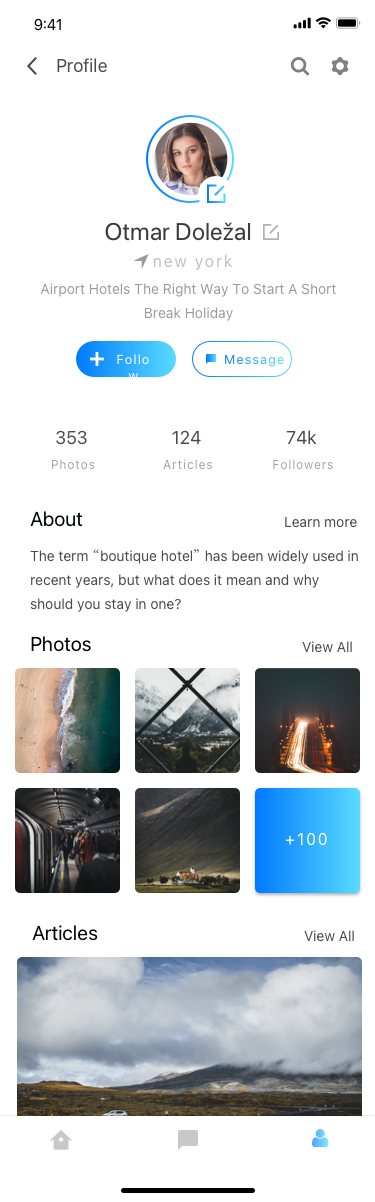
Text in this UI design:
Articles
View All
Photos
View All
+100
The term “boutique hotel” has been widely used in recent years, but what does it mean and why should you stay in one?

There are lots of companies that claim to specialise in boutique hotels. For many, a boutique hotel is simply one that’s not part of a national or international chain and that distinguishes itself by its design, location or additional features. Many hotels aspire to be a boutique hotel without actually achieving it. Overall, there are four main elements to the true boutique hotel:

Size

Large hotels can be cool, trendy and chic, but they can’t be boutique. Just as the word is used to describe small, design-led specialist shops, so it applies to hotels. Hotels that apply the term “boutique” to themselves or have it ascribed to them are usually small – certainly less than 50 rooms and in some cases with only one or two. Their size contributes to the atmosphere and service that characterises a hotel with a difference. Whilst size might count in terms of the number of rooms, it doesn’t follow that those rooms must also be small. In fact, a hotel than could easily accommodate 20 rooms might choose instead to create just ten, but make them spacious and luxurious, catering to the boutique market.

Design

When the first boutique hotel was opened in New York in 1984, by hotel entrepreneurs Ian Schrager and Steve Rubell, it was praised for its original design and quirky nature. Designed for those who really wanted to participate in their travel rather than passively take it all in, Morgans, and those that followed it, challenged the way we thought about hotels. Although Schrager would not now describe his hotels as boutique, the name has been applied to those hotel who followed in his footsteps as far as design is concerned. From clean and contemporary to themed rooms and classic elegance, a boutique hotel must have a clear design theme and attention to detail.

Service

The hallmark of an excellent boutique hotel is its service. Whether the hotel chooses to assign a personal butler to each guest, or just hires and trains staff to anticipate your every need, the service at a boutique hotel is really what it should be at any hotel: ensuring that your stay goes without a hitch, that you can get transport, opera tickets or excellent meals when you want them and making you feel at home rather than feeling like you’re a nuisance. Boutique hotels are scattered all over the world, from 24-hour cities like New York, London and Rio De Janeiro to island havens in the Indian or Pacific Oceans. What often sets them apart are the buildings that contain them. From former plantation houses to old textile mills, towers and palazzos, the type of building often forms the basis of the design and it is the blend of architecture, design and service that turns what could be just another hotel into a boutique one.
About
Learn more
Photos
353
Articles
124
Followers
74k
Follow
Message
Airport Hotels The Right Way To Start A Short Break Holiday
new york
Otmar Doležal